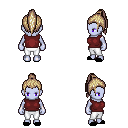
a pixel art fantasy rpg character, female body template, dark elf, purple skin, maroon sleeveless shirt, white pants, white blonde long topknot hairstyle, black slippers, four views (front, back, left, right), 2x2 character sprite sheet, small pixel art, hard edges, no anti-aliasing